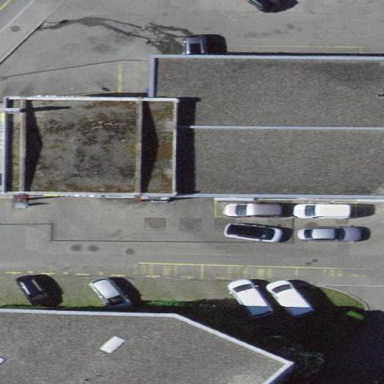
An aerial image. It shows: Building that serves as fuel station.